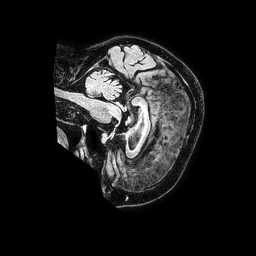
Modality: FLAIR
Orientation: sagittal
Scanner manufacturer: philips
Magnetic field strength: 1.5 T
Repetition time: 4.8 s
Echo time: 0.3 s